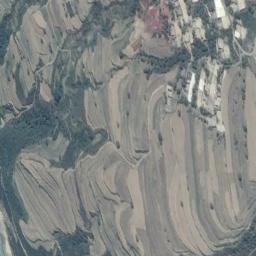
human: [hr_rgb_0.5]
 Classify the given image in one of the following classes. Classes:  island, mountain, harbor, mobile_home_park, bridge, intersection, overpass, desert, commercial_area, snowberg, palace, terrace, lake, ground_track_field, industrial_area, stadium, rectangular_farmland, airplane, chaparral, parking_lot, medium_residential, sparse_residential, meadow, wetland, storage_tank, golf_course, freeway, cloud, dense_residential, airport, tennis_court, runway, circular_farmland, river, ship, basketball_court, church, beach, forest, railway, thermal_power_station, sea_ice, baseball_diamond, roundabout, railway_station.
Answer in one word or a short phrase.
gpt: terrace